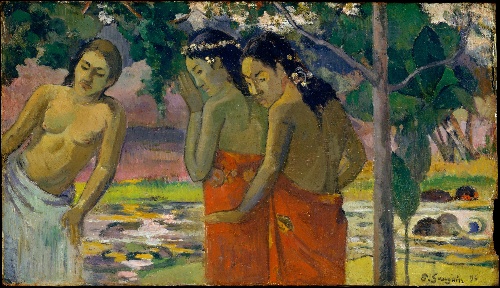
Title: Three Tahitian Women
Artist: Paul Gauguin
Artist bio: French, Paris 1848–1903 Atuona, Hiva Oa, Marquesas Islands
Date: 1896
Object type: Painting
Classification: Paintings
Medium: Oil on wood
Dimensions: 9 5/8 x 17 in. (24.4 x 43.2 cm)
Department: European Paintings
Credit line: The Walter H. and Leonore Annenberg Collection, Gift of Walter H. and Leonore Annenberg, 1997, Bequest of Walter H. Annenberg, 2002
Accession year: 1997
Repository: Metropolitan Museum of Art, New York, NY
Tags: Women|Female Nudes